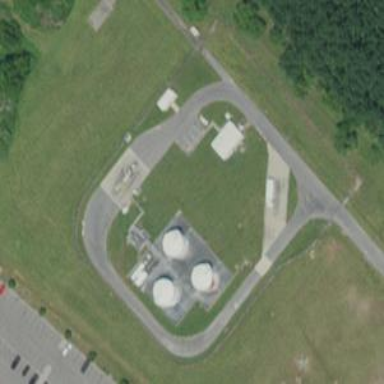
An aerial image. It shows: Storage tank with man-made structure.